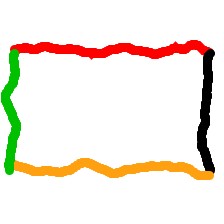
Shape: rectangle